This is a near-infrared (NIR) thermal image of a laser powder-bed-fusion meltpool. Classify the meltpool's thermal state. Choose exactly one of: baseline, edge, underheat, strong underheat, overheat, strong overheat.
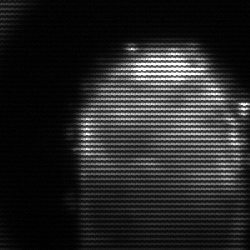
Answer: baseline